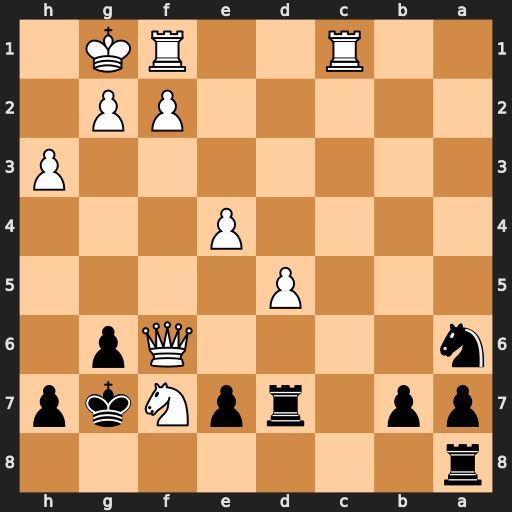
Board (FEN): r7/pp1rpNkp/n4Qp1/3P4/4P3/7P/5PP1/2R2RK1
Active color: b
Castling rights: -
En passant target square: -
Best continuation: exf6 Ng5 fxg5